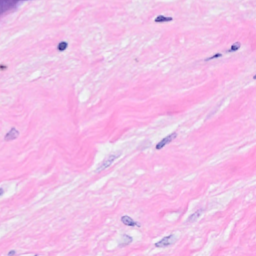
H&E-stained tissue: Breast